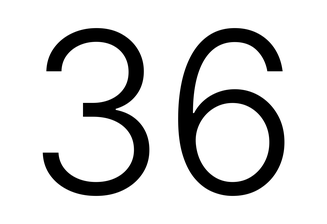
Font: Inter_Light